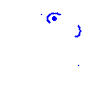
Particle: pion